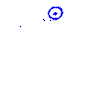
Particle: proton